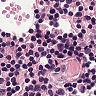
Metastatic tissue present: no